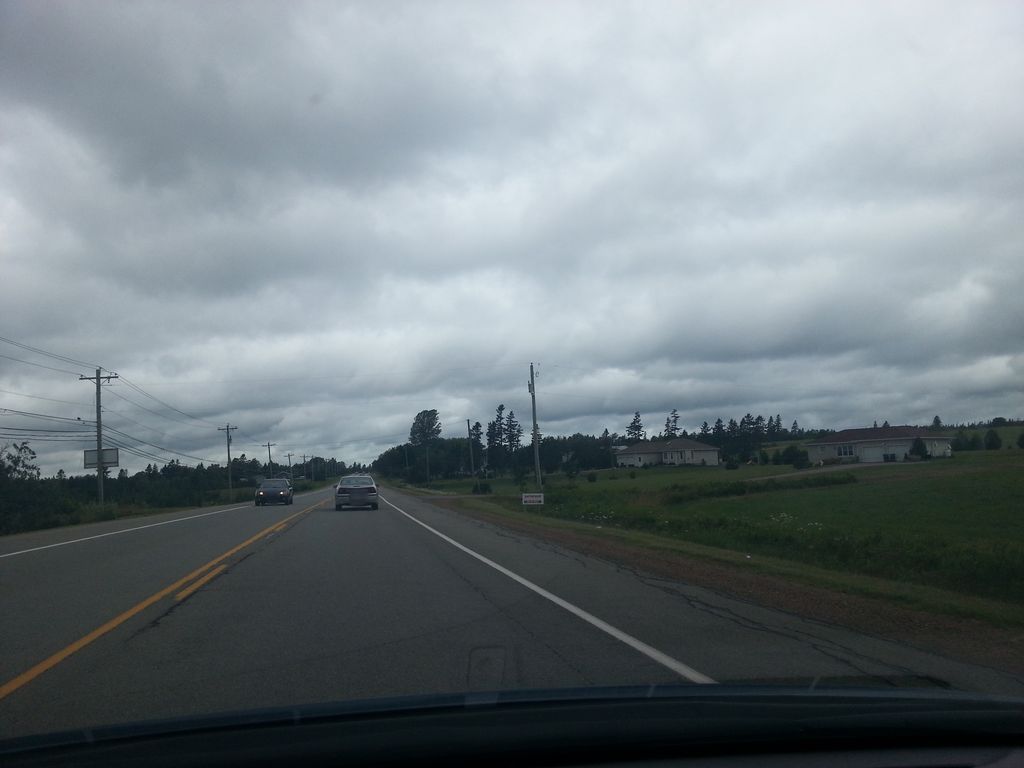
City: charlottetown